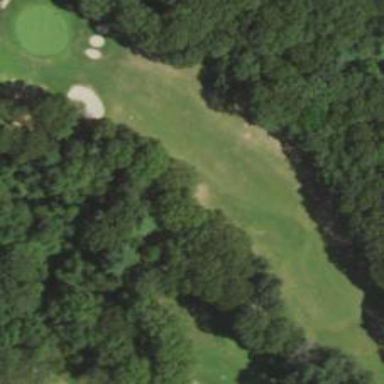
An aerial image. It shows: Service road used as golf cart path.